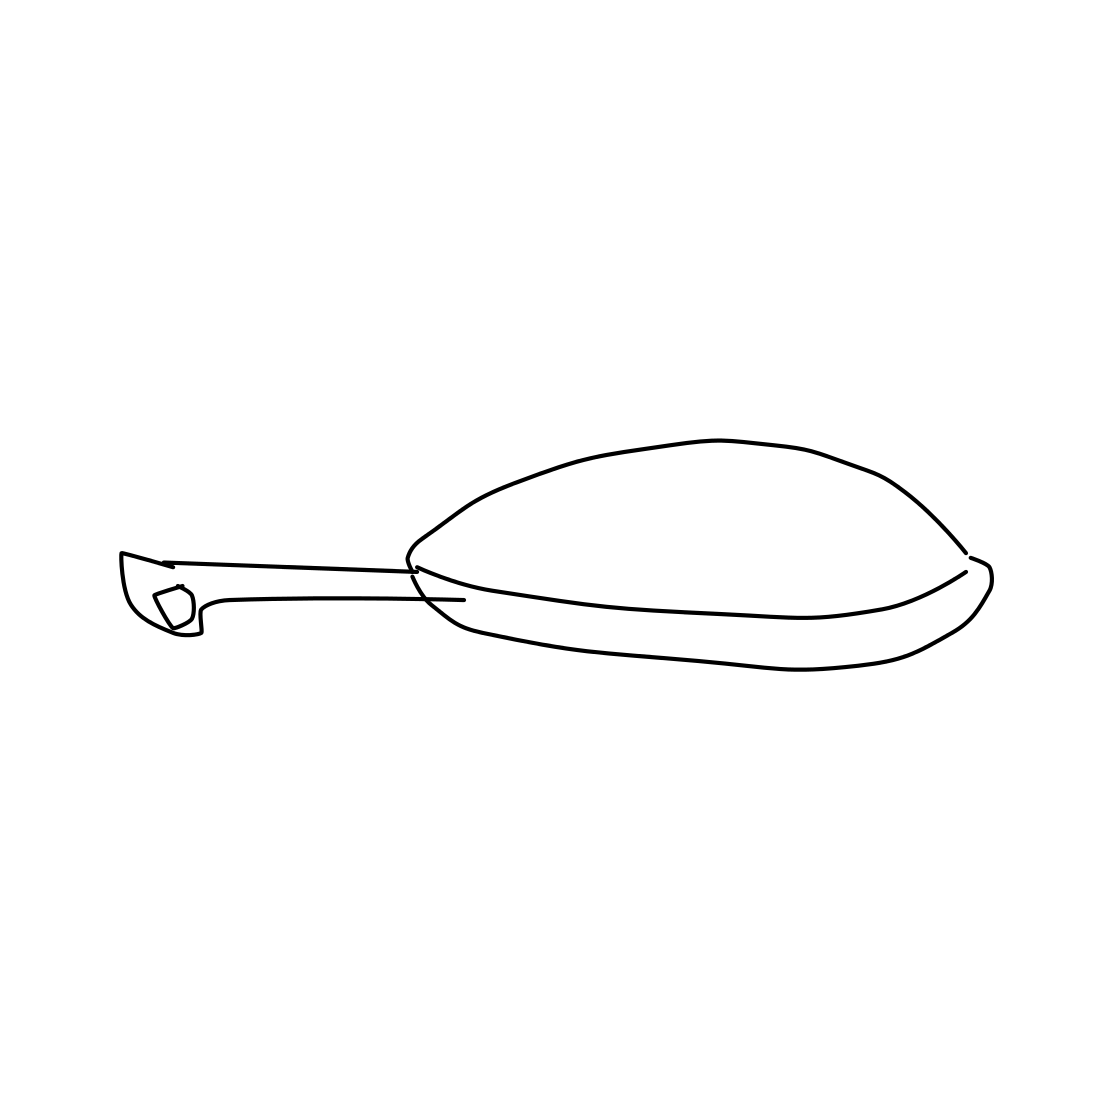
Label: frying-pan